Field crop: tomato
Growth stage: 1
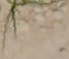
Species: cyperus